Question: I have a login page that I register two sessions username and password. then redirect to another page. Once at this page
'''
$_SESSION['username'] = "";
$_SESSION['password'] = "";
'''
after login check I have the next page check if the session is registered
'''
session_start();
if(isset($_SESSION["username"]){
continue
}else go back to login page
'''
Once I'm logged in I want to go to another page that depending on if the session variable is set I display something different on the page.
So on the galery page I do
at the very top of page I do
'''
<?php
session_start();
?>
'''
then further down where I want the button to be I do
'''
<?php
if (isset($_SESSION['username'])){
show a new button
}
?>
'''
I get the button to show but at the top of the page I have
'''
Warning: session_start() [function.session-start]: Cannot send session cache limiter - headers already sent
'''
and it messes up how my page is displayed. Any ideas? I have the session_start(); at the very begging of page I don't know why this is happening. Any ideas?

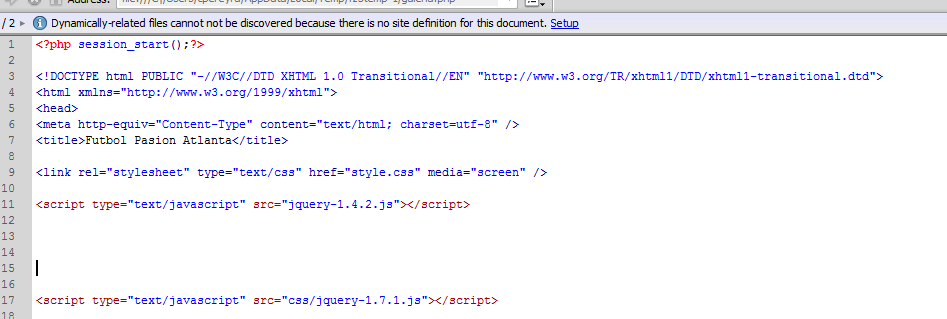
Answer: You'll get that error if anything outputs to the browser before you call 'session_start()'. For example, you can't do:
'''
<?php
echo "Test";
session_start();
'''
You also can't do:
'''
<?php session_start();
'''
(note the space before the '<?php')
Make sure - no HTML, no blank lines, no spaces - is written out prior to your 'session_start()' calls and you'll be fine.